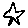
Label: star